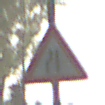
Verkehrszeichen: EinseitigVerengteFahrbahnLinks
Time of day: SunriseSunset
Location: Outdoor (Suburban)
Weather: PartlyCloudy
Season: NotSpecified
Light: Natural